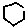
Label: hexagon